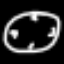
Label: clock